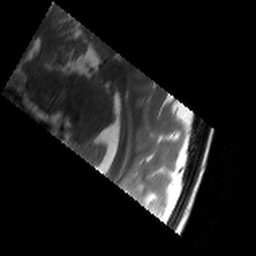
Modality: T2w
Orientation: sagittal
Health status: healthy
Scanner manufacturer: siemens
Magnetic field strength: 3 T
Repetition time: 8.02 s
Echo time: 0.08 s